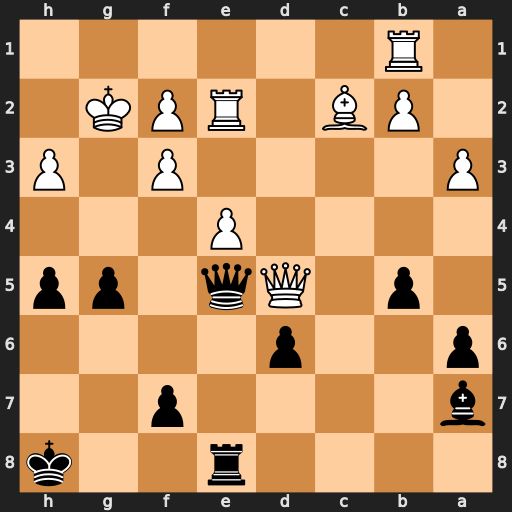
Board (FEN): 4r2k/b4p2/p2p4/1p1Qq1pp/4P3/P4P1P/1PB1RPK1/1R6
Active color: b
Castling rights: -
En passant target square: -
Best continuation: Qxd5 exd5 Rxe2